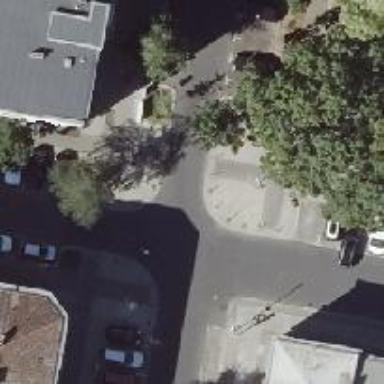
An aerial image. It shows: Asphalt road in living street with sidewalks on both sides.